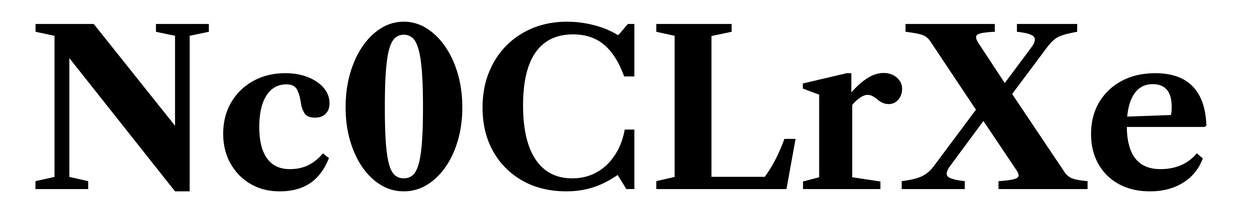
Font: LibreCaslonText_Bold